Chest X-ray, PA view. Patient: 48 years old, sex M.
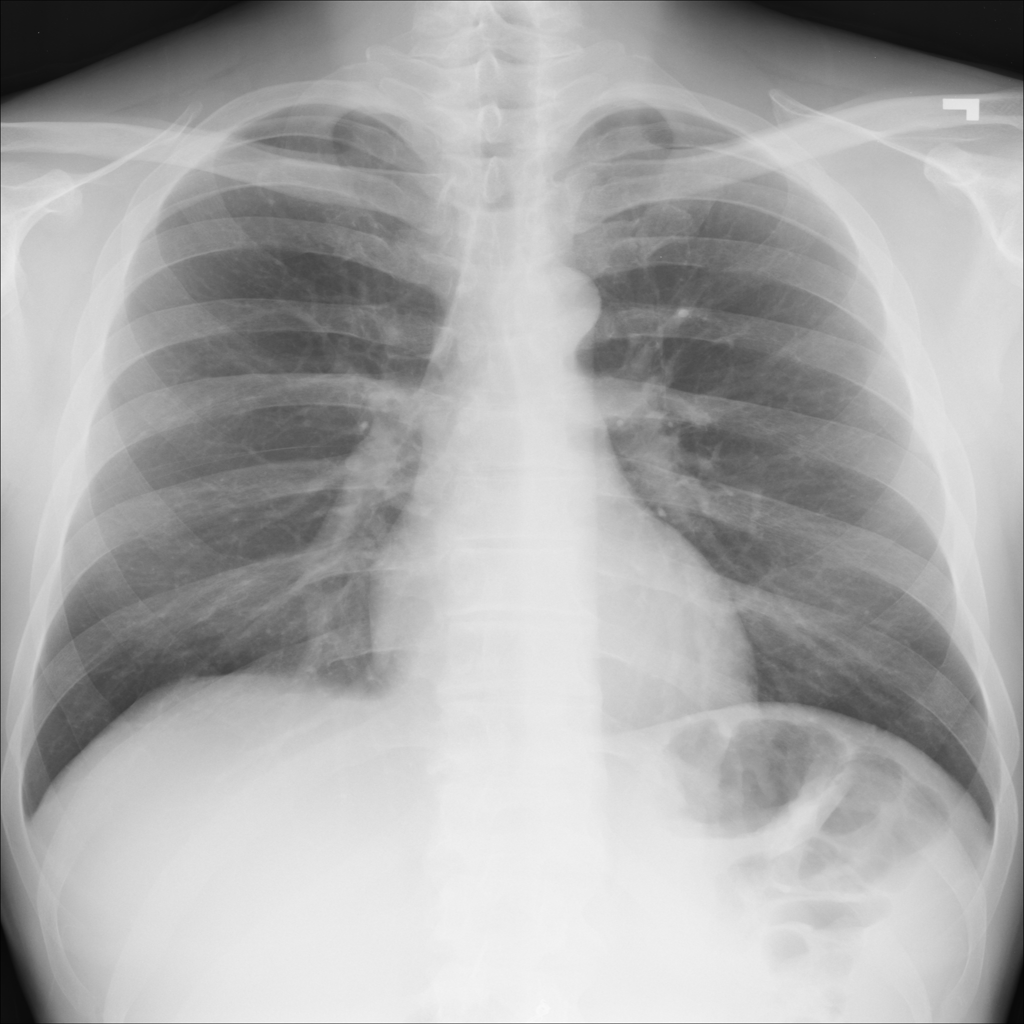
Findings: No Finding